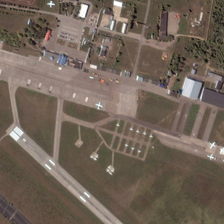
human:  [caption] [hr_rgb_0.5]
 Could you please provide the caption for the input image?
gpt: some planes are in an airport near some green trees .

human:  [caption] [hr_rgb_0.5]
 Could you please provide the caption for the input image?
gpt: some planes are in an airport near some green trees .

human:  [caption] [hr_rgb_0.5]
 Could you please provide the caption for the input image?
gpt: some planes are in an airport near some green trees .

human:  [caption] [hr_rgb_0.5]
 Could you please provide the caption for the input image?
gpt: some planes are in an airport near some green trees .

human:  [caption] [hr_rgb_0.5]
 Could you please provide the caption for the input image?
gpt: some planes are in an airport near some green trees .